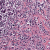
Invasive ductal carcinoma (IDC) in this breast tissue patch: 1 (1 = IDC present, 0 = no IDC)